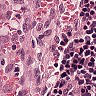
Metastatic tissue present: no